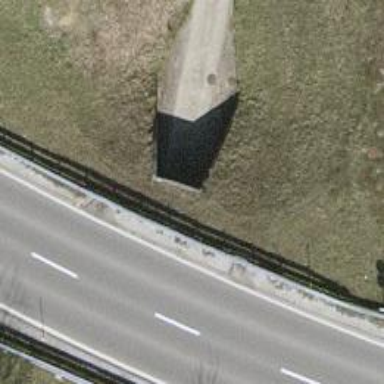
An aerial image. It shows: Asphalt track leading into tunnel.